Question: I'm trying to learn the <URL> package which you can install by simply:
'''
install.packages("processR")
'''
following some examples from the documentation, I have an example together:
'''
labels=list(X="frame",W="skeptic",Y="donate")
moderator=list(name='skeptic',site=list(c("c")))
model=tripleEquation(labels=labels,moderator=moderator,data=disaster,mode=1)
drawConcept(labels=labels, moderator=moderator, drawbox=TRUE)
semfit=sem(model=model,data=disaster,se="boot",bootstrap=200)
modSummary(semfit)
'''

However the 'modSummary' functions returns 'NULL'. I would appreciate if you could help me understand where is my mistake and how I can solve it.
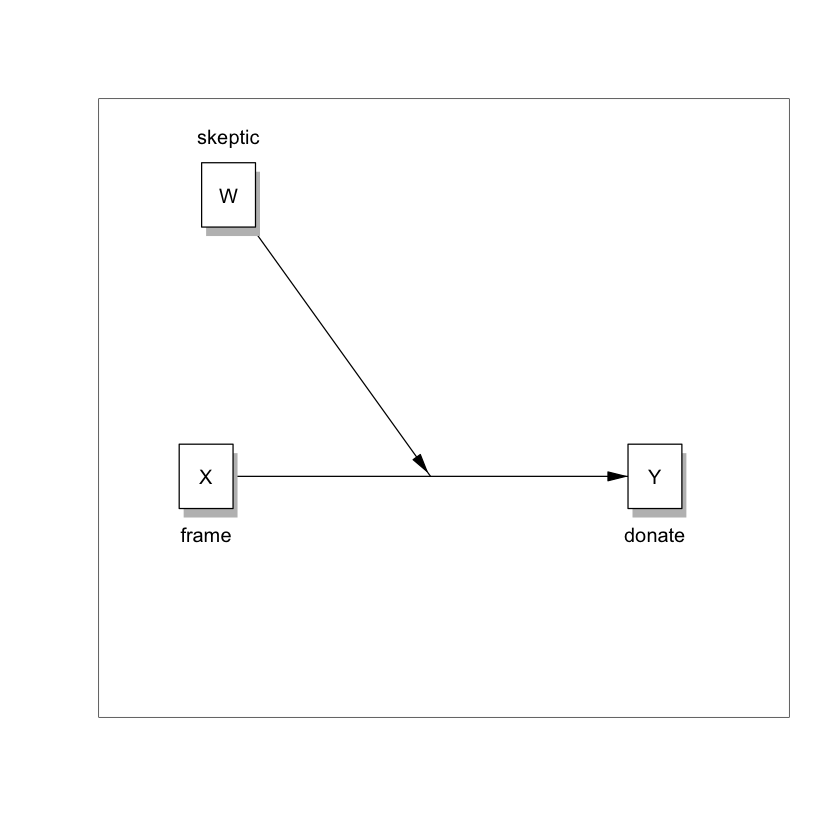
Answer: In your call to 'model' the parameter you want to define is called 'rangemode' not 'mode'. The following will generate a model, and 'modSummary' will no longer be 'NULL':
'''
library(processR)
library(lavaan)
labels = list(X = "frame", W = "skeptic", Y = "donate")
moderator = list(name = 'skeptic', site = list(c("c")))
model = tripleEquation(
labels = labels,
moderator = moderator,
data = disaster,
rangemode = 1
)
drawConcept(labels = labels,
moderator = moderator,
drawbox = TRUE)
semfit = lavaan::sem(
model = model,
data = disaster,
se = "boot",
bootstrap = 200
)
modSummary(semfit)
Inference for the Moderation Effects
====================================================
Moderation Effect
c1+c3*W = 0.679-0.171*W
---------------------------------------
skeptic(W) estimate 95% Bootstrap CI p
----------------------------------------------------
1.350 0.449 -0.026 to 0.941 .065
3.378 0.103 -0.171 to 0.491 .545
5.406 -0.244 -0.694 to 0.373 .333
====================================================
boot.ci.type:bca.simple
'''